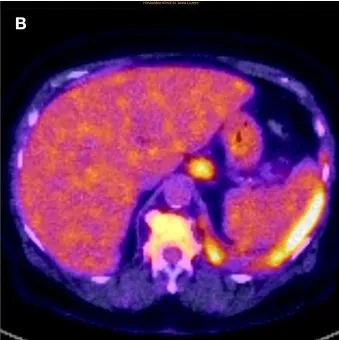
(B) Initial fusion FDG-PET/CT axial slice with pathologic high FDG-uptake in the left pleura, upper mesenteric lymph nodes, and bone marrow. Normal presentation of liver, spleen, and stomach.
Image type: radiology (pet)